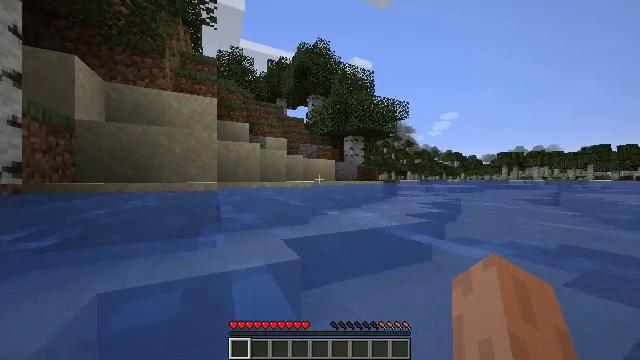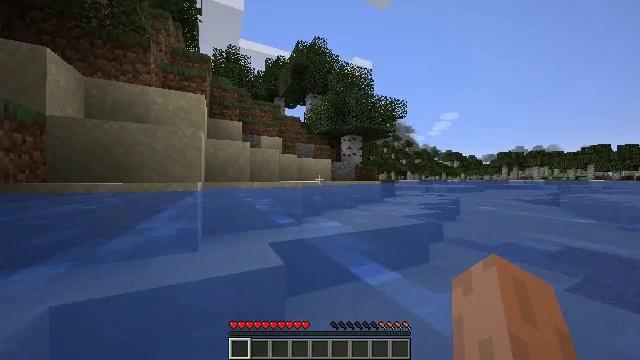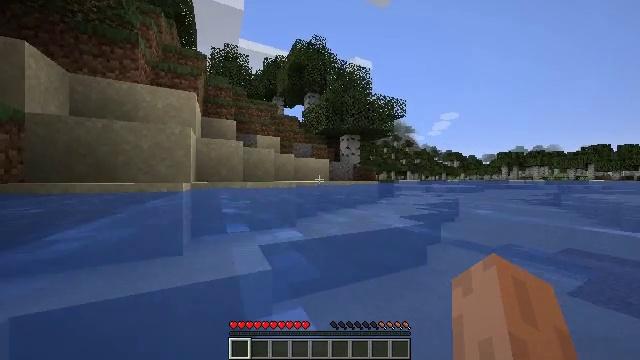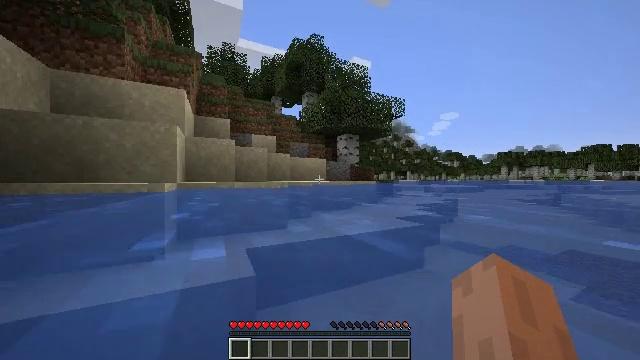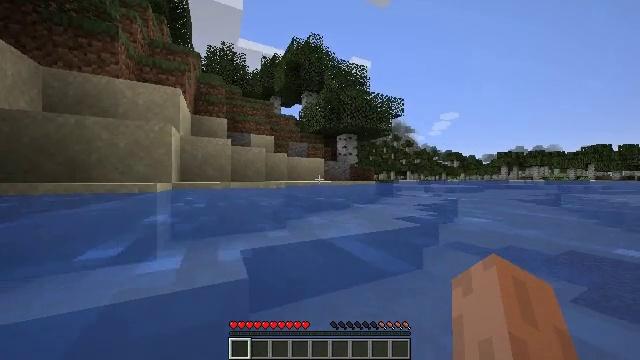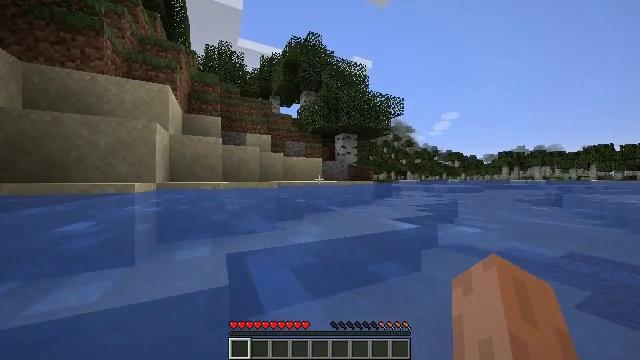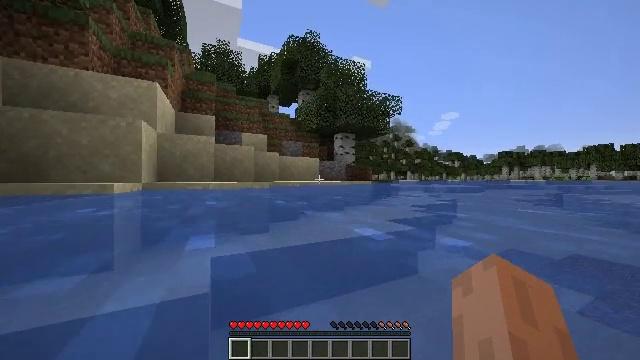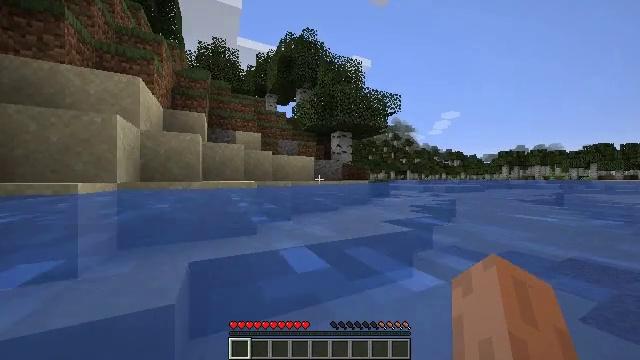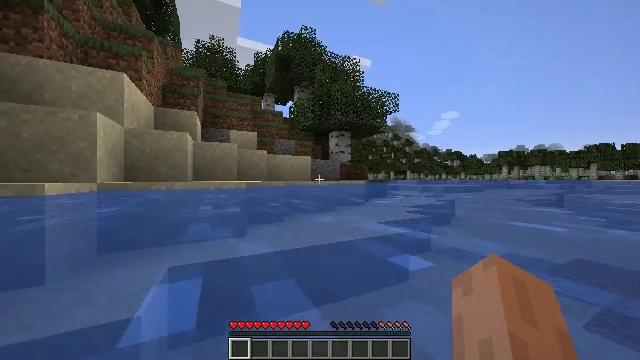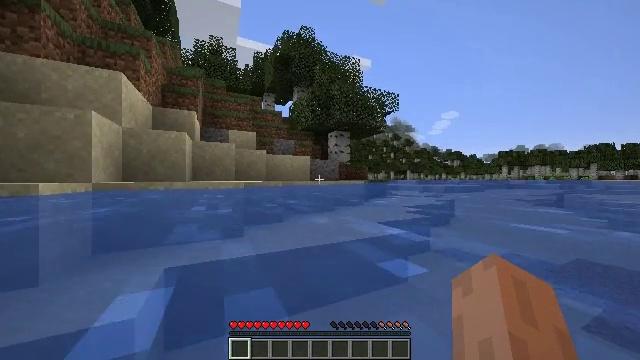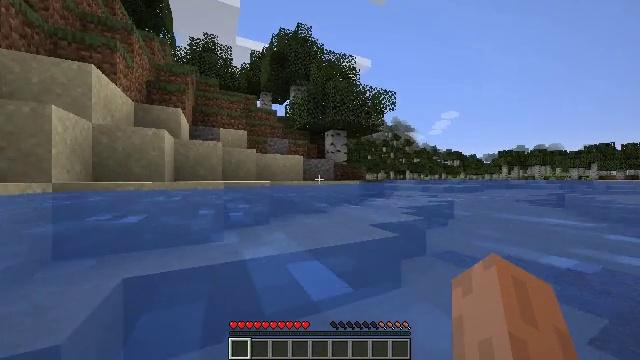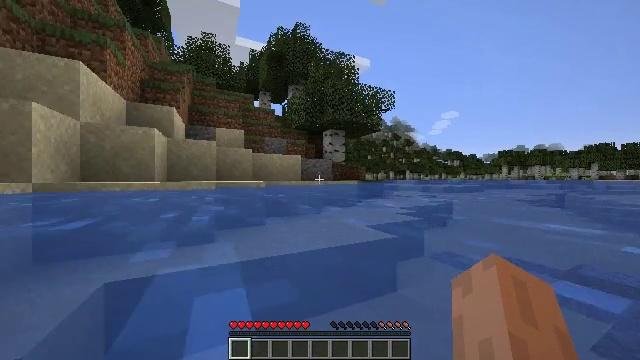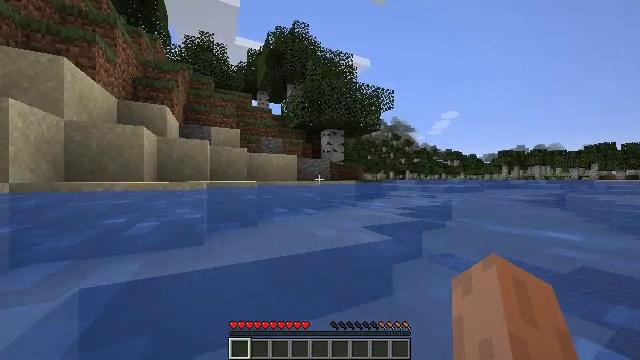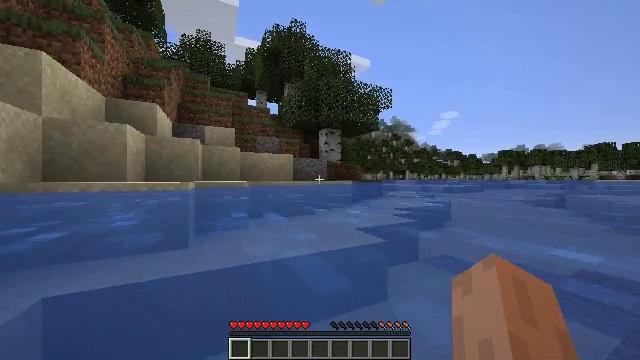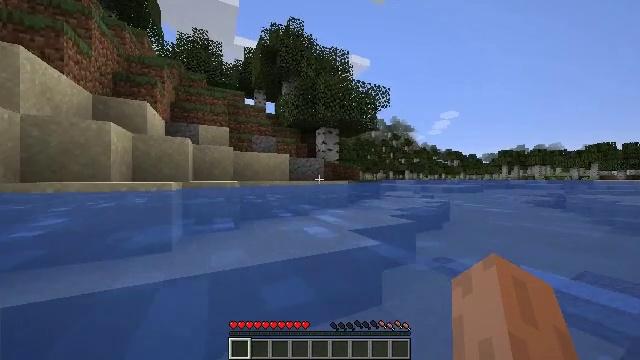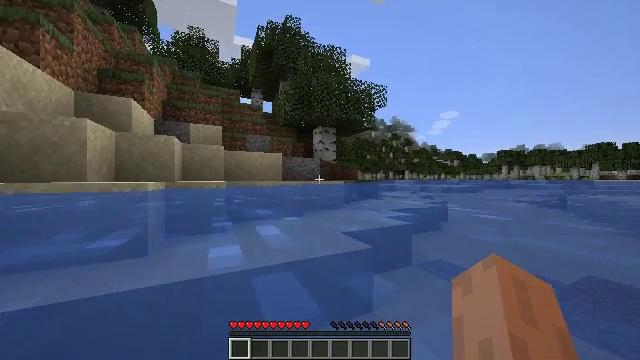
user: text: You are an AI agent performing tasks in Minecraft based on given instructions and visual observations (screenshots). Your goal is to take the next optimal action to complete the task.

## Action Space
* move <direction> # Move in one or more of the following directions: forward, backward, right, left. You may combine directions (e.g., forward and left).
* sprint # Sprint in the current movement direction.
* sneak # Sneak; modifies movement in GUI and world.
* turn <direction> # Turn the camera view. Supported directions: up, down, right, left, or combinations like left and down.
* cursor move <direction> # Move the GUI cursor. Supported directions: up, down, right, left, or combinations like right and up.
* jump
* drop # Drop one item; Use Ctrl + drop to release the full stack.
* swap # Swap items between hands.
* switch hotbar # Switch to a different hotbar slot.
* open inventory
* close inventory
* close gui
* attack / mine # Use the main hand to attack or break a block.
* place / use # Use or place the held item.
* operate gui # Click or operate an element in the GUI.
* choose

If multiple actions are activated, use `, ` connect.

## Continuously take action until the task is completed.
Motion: motion action
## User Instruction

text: Gather the peony by left-clicking.
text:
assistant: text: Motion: move forward and move right, sprint
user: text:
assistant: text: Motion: move forward and move right, sprint
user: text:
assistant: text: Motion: move forward and move right, sprint
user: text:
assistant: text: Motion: move forward and move right, sprint
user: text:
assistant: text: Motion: move forward and move right, sprint
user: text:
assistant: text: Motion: move forward and move right, sprint
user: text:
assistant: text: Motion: move forward and move right, sprint
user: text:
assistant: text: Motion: move forward and move right, sprint
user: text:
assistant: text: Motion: move forward and move right, sprint
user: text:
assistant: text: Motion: move forward and move right, sprint
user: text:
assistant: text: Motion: move forward and move right, sprint
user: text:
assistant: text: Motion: move forward and move right, sprint
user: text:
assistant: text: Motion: move forward and move right, sprint
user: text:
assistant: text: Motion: move forward and move right, sprint
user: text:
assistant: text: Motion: move forward and move right, sprint
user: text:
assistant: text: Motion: move forward and move right, sprint
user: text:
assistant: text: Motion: move forward and move right, sprint
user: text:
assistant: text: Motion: move forward and move right, sprint
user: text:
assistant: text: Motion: move forward and move right, sprint
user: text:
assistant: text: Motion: move forward and move right, sprint
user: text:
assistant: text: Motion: move forward and move right, sprint
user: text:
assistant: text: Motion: move forward, sprint
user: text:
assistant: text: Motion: move forward, sprint
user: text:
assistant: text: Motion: move forward, sprint
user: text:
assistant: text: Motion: move forward, sprint
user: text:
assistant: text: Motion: move forward, sprint
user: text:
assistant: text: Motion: move forward, sprint
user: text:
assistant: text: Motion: move forward, sprint
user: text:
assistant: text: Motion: move forward, sprint
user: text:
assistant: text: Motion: move forward, sprint